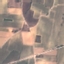
Land use / land cover class: PermanentCrop